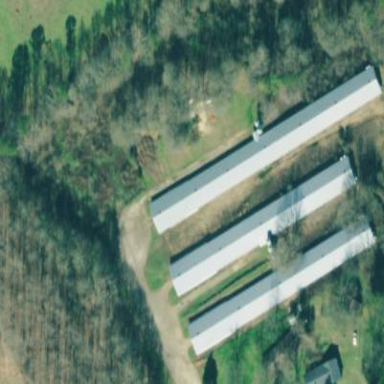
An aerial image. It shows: Poultry farmyard is depicted in the image.